Here is a 2-D grayscale rendering of raw bearing vibration samples (signal-to-image). Classify the bearing condition as one of: normal, inner_race, outer_race, ball.
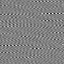
Answer: outer_race